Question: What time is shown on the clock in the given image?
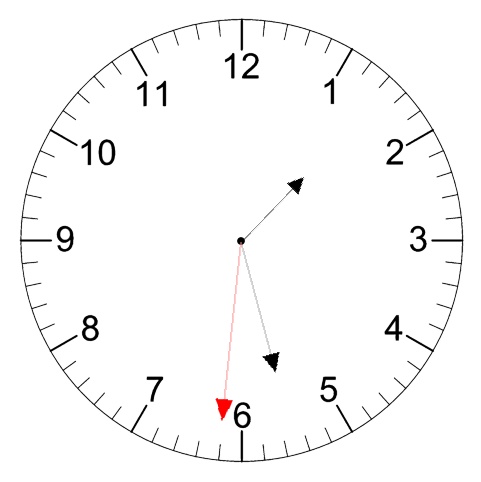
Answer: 01:27:31